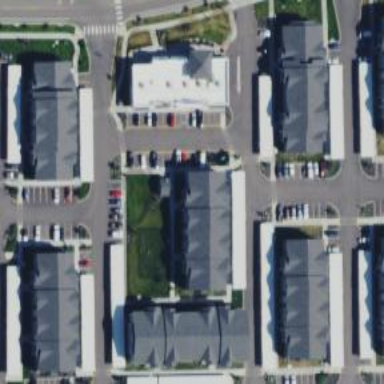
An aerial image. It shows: Residential area with apartments.